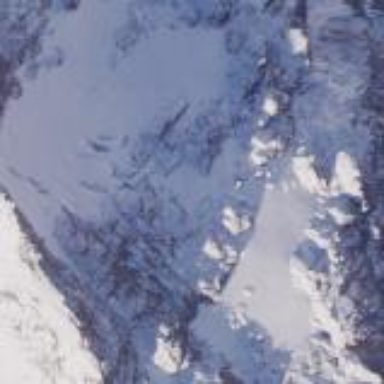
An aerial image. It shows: Stunning view of glacier.